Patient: sex M, age 60
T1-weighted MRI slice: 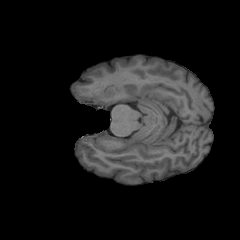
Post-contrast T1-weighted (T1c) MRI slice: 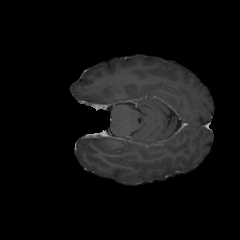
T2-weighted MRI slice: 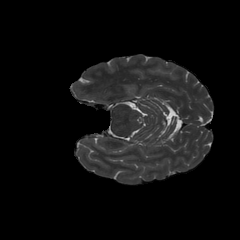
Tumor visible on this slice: no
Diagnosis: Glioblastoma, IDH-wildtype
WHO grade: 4